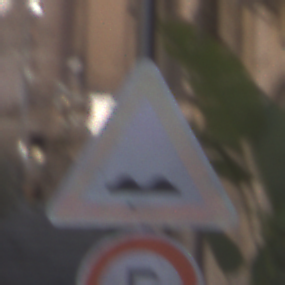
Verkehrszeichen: UnebeneFahrbahn
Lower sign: Geschwindigkeit5
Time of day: MorningAfternoon
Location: Outdoor (Urban)
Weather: Clear
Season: NotSpecified
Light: Natural